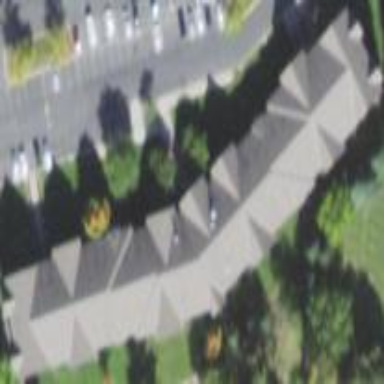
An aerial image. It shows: Hipped roof made of asphalt shingle on apartment building.